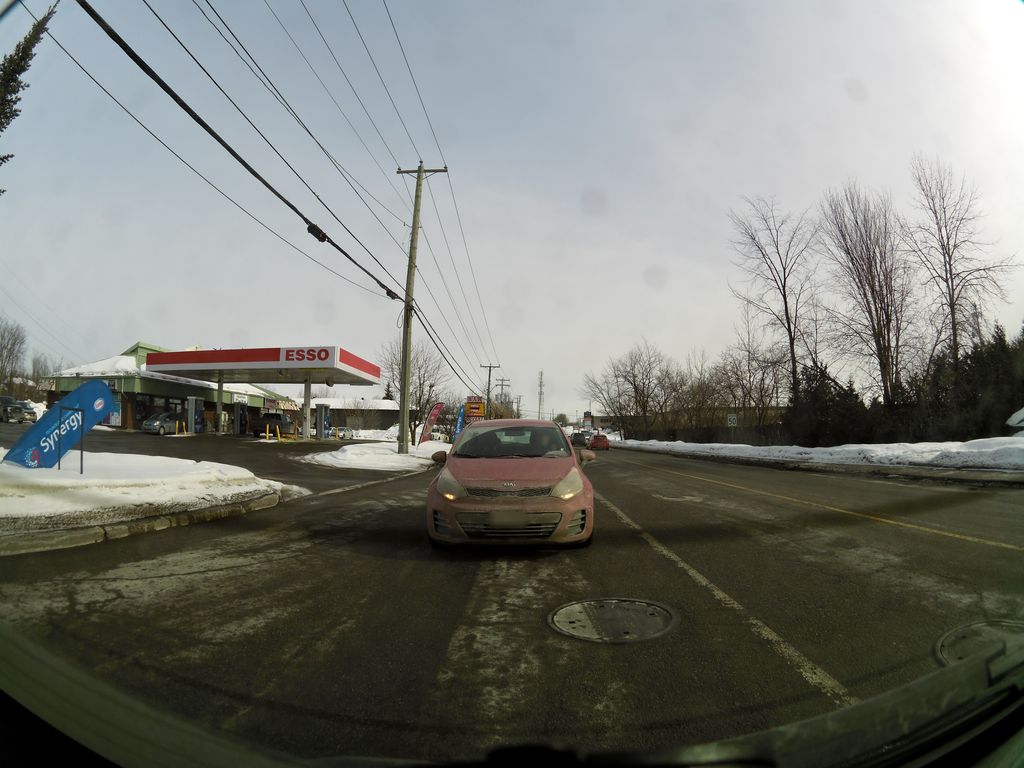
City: ottawa-gatineau